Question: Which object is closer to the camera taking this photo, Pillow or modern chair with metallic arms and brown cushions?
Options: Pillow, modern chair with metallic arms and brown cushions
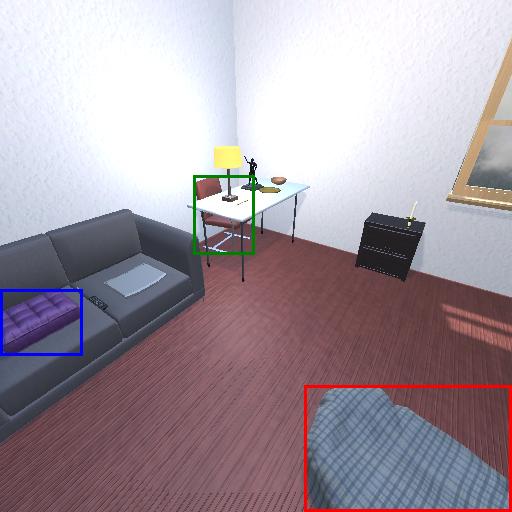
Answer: Pillow